Question: My Protractor suite is running on a webapp that uses Flash to capture camera and microphone. Of course, the first time anyone uses the app, Flash pops up a dialog box to ask for permission to use the webcam and mic.
The HTML for this dialog looks like this:
'''
<div id="flash-container" class="">
<object width="247" height="159" id="flashRecorder" type="application/x-shockwave-flash" data="EIRecorderProcess.swf" style="visibility: visible;">
<param name="allowScriptAccess" value="always">
<param name="wmode" value="transparent">
</object>
</div>
'''
And the dialog box itself looks like this:

Protractor gets hung here, because it doesn't seem to know how to click the "Allow" button and the app won't let it continue until it does. Here's what I've tried:
1. I visited my site-specific Flash security settings to allow access for the webapp. But every time WebDriver runs, it creates a temporary profile on Chrome, which doesn't know about those security settings, so the Settings box pops up anyway.
2. I set up the Protractor config file to run Chrome with the options 'use-fake-device-for-media-stream', 'use-fake-ui-for-media-stream', and 'disable-bundled-ppapi-flash'. The first two don't make a difference. The last one breaks everything for real.
3. I tried using this: browser.actions()
.mouseMove(element(by.css('object#flashRecorder')), x, y)
.click()
.perform();
And even though I'm a crack-shot and I'm pretty sure I nailed the button's coordinates (used some javascript coordinate tracing to be sure), nothing happened.
4. I used the Chrome flag "user-data-dir=/a/random/path" so that after the first time hitting the dialog and clicking "Allow" and "Remember", the security settings are stored and it doesn't pop up any more. This is the current workaround, but creates some extra overhead for any devs who want to run the tests, and the programmer in me says it isn't kosher for an automated test to require human interaction.
Has anyone found another way to do this?
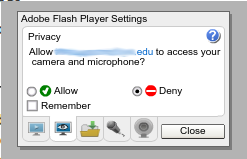
Answer: This is not Chrome prompting for permission; it is Flash. So the standard Chrome hacks (e.g., --use-fake-ui-for-media-stream) will not work here.
I solved this problem by generating the required Flash permissions file, and uploading it to the appropriate directory, so that Flash is satisfied.
The Flash permissions you need are stored in a file called 'settings.sol', in a directory specific to the host you are accessing. That file is in AMF format, and I use the Python PyAMF library to generate it. It works something like this:
'''
from pyamf import sol
object = sol.SOL ('www.hostname.com/settings')
object[u'allow'] = True
object[u'always'] = True
object[u'klimit'] = 100
sol.save (object, 'settings.sol')
'''
Not the 'www.hostname.com' specified in the name; that be the host name that is requesting permission.
Then you have to upload this file to the correct directory, which you may have to create, and that directory is specific to the host name.
There are actually two directories in Chrome; one for NPAPI Flash (the old technology that is going away in Chrome 45) and one for Pepper Flash (the new technology).
The old (NPAPI) Flash permissions are stored in a fixed location, and the directory path includes the host name ('www.hostname.com' in the example above):
'''
C:\Users\UserName\AppData\Roaming\Macromedia\Flash Player\macromedia.com\support\flashplayer\sys\#www.hostname.com\settings.sol
'''
The new (Pepper) Flash permissions are stored in the user's Chrome directory, which as you point out, is created by WebDriver for each browser instance. WebDriver returns that directory to you in the 'userDataDir' key of the 'chrome' capabilities. Again in Python:
'''
user_dir = my_driver.capabilities.get ('chrome').get ('userDataDir')
'''
Then the settings.sol file needs to be put in the following directory, which you must create:
'''
[user_dir]\Default\Pepper Data\Shockwave Flash\WritableRoot\#SharedObjects\<PHONE>\macromedia.com\support\flashplayer\sys\#www.hostname.com\settings.sol
'''
Note the '<PHONE>' here. If you let Flash create the permissions file, it will use a semi-random number here. But since this is a freshly-created user directory, and since we are creating almost the entire path, we can just make one up.
Once you have created the appropriate settings.sol file, and created the appropriate directory structure, and uploaded the settings.sol file to the correct place in that directory structure, then Flash will find this file that grants permission, and it will no longer prompt you.